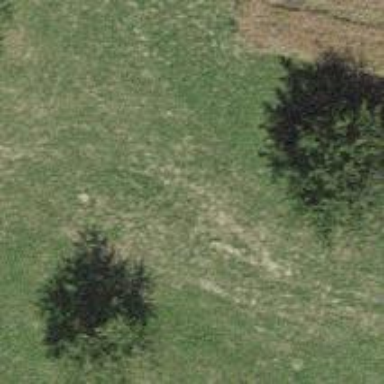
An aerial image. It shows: Deciduous tree with mixed leaves.